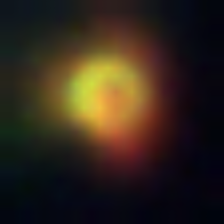
Taxon: NanoPlankton
Group: Other